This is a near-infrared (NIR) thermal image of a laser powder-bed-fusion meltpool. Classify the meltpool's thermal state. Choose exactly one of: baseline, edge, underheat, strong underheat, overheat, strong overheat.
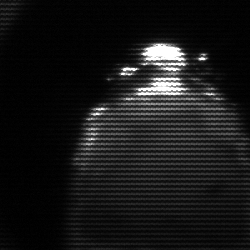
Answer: edge